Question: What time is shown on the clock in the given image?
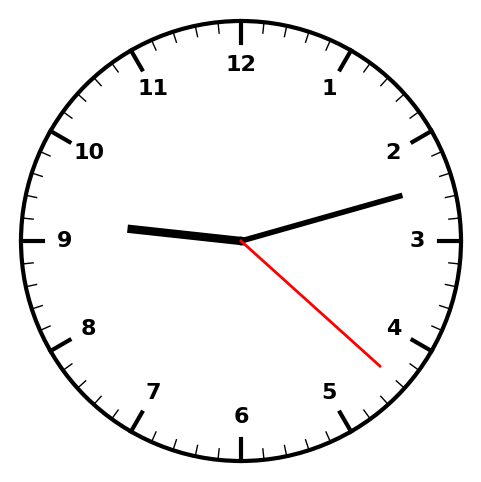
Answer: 09:12:22